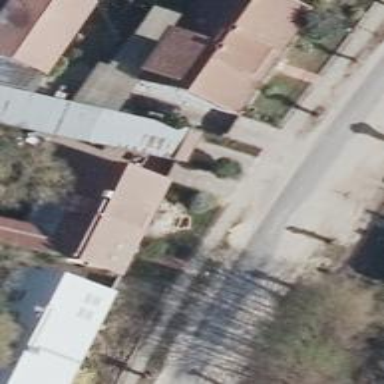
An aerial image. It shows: Detached building.